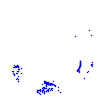
Particle: kaon